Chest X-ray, AP view. Patient: 21 years old, sex F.
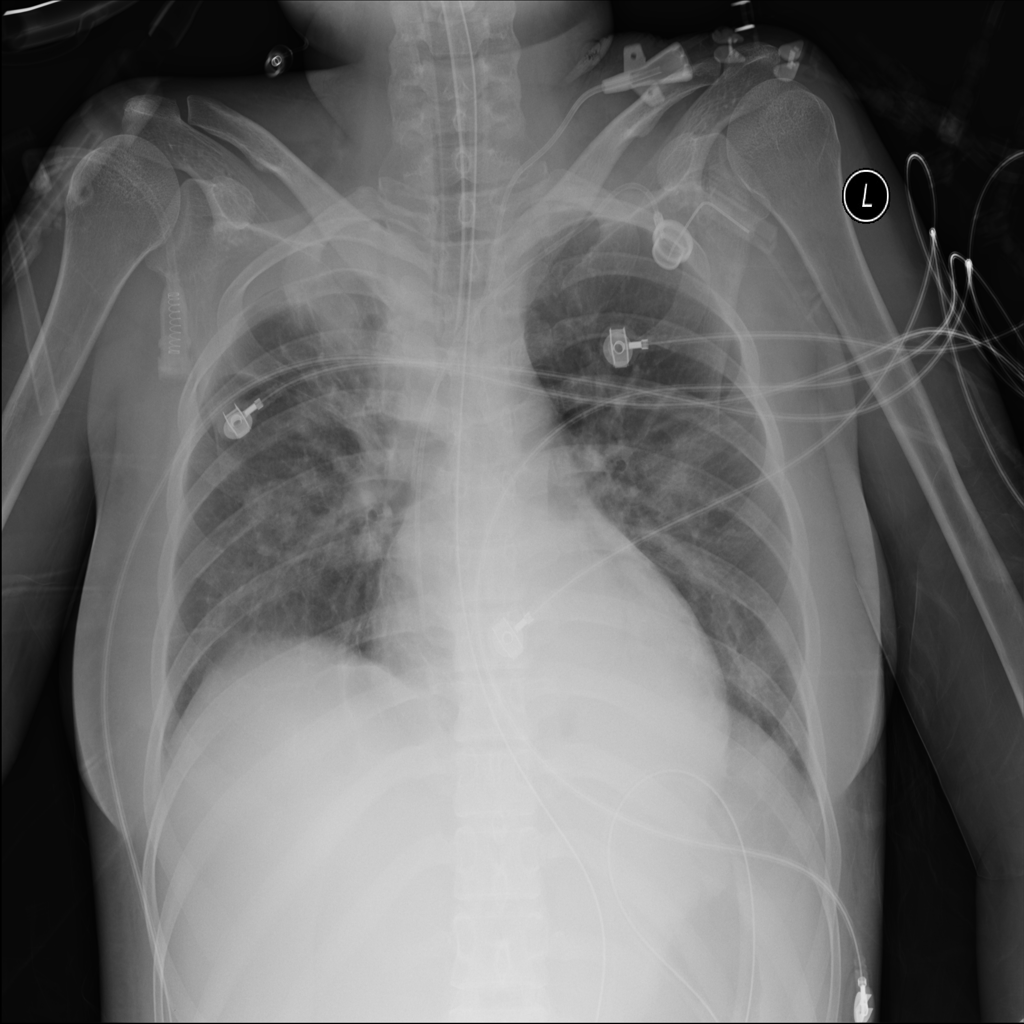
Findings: Atelectasis, Infiltration, Mass